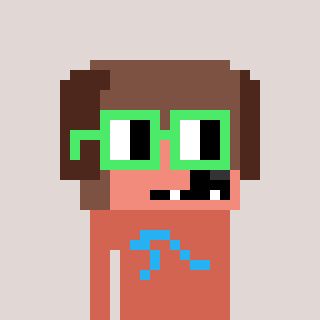
a pixel art character with square light green glasses, a dog-shaped head and a peachy-colored body on a warm background